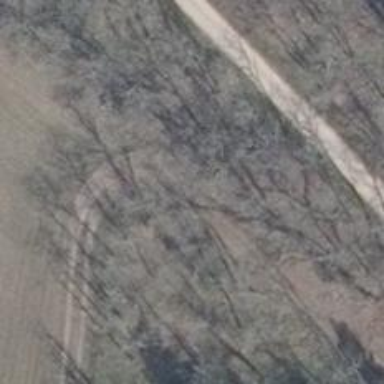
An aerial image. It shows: Track with grade 5 tracktype.